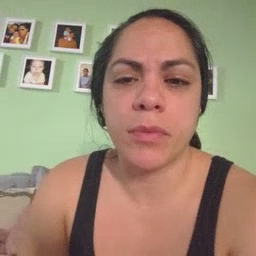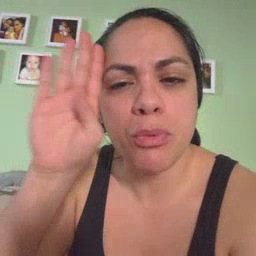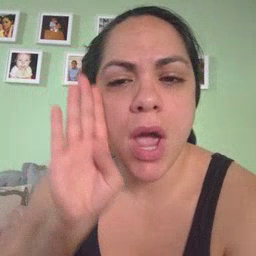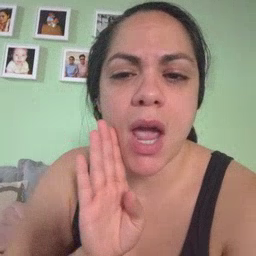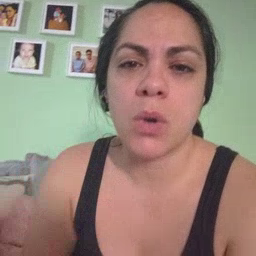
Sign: brown